Question: We are comparing multiple series using logarithmic scale. Most of the time the chart looks fine and scales correctly to min/max of the data. In the example below the top series is cut off. The only thing that changes is the data. If we change the time period to any of the other options, it will re-scale correctly, going back to 1Y has the same problem. Is there a way to resolve this issue?
The second question I have is about the logic of the grid lines/labels when in log scale. Shouldn't by default the steps be based on Log(10) for example [0.10%, 1%, 10%, 100%, 1000%]? Is there a config option to set this? In the example below the default [0.10, 0.20, 0.40, 1.00] doesn't make much sense.
jsfiddle.net/TeTMw/1

Here is the highcharts code that looks like is causing this bug. Would be great if you could help fix this issue.
'''
// Second case: We need intermediary ticks. For example
// 1, 2, 4, 6, 8, 10, 20, 40 etc.
} else if (interval >= 0.08) {
var roundedMin = mathFloor(min),
intermediate,
i,
j,
len,
pos,
lastPos,
break2;
if (interval > 0.3) {
intermediate = [1, 2, 4];
} else if (interval > 0.15) { // 0.2 equals five minor ticks per 1, 10, 100 etc
intermediate = [1, 2, 4, 6, 8];
} else { // 0.1 equals ten minor ticks per 1, 10, 100 etc
intermediate = [1, 2, 3, 4, 5, 6, 7, 8, 9];
}
for (i = roundedMin; i < max + 1 && !break2; i++) {
len = intermediate.length;
for (j = 0; j < len && !break2; j++) {
pos = log2lin(lin2log(i) * intermediate[j]);
if (pos > min && lastPos <= max) {
positions.push(lastPos);
}
if (lastPos > max) {
break2 = true;
}
lastPos = pos;
}
}
'''
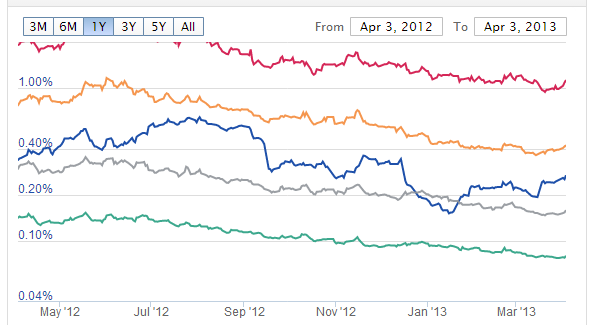
Answer: 1. There's a known issue that log axes may be cut off in Highcharts 1.3.0. This will be fixed with 1.3.1, released later this week. See https://github.com/highslide-software/highcharts.com/issues/1666 .
2. For the Y axis tick interval, see http://api.highcharts.com/highcharts#yAxis.tickInterval. By default, the tickInterval is null, so the layout of the ticks is determined by tickPixelInterval. In your specific chart for example, if we skipped 0.20 and 0.40, the ticks would become too widespread for the default tickPixelInterval of 72.